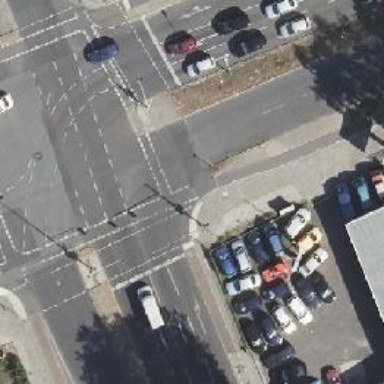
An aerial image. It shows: Cycleway designed as link.